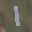
Label: 1